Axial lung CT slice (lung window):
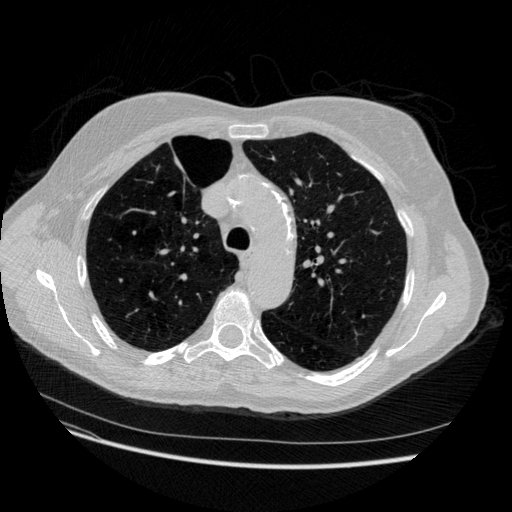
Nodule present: no